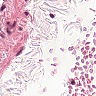
Metastatic tissue present: no